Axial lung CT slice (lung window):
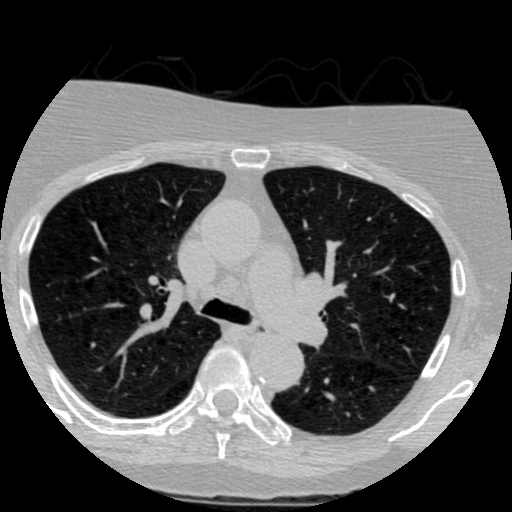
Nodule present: no